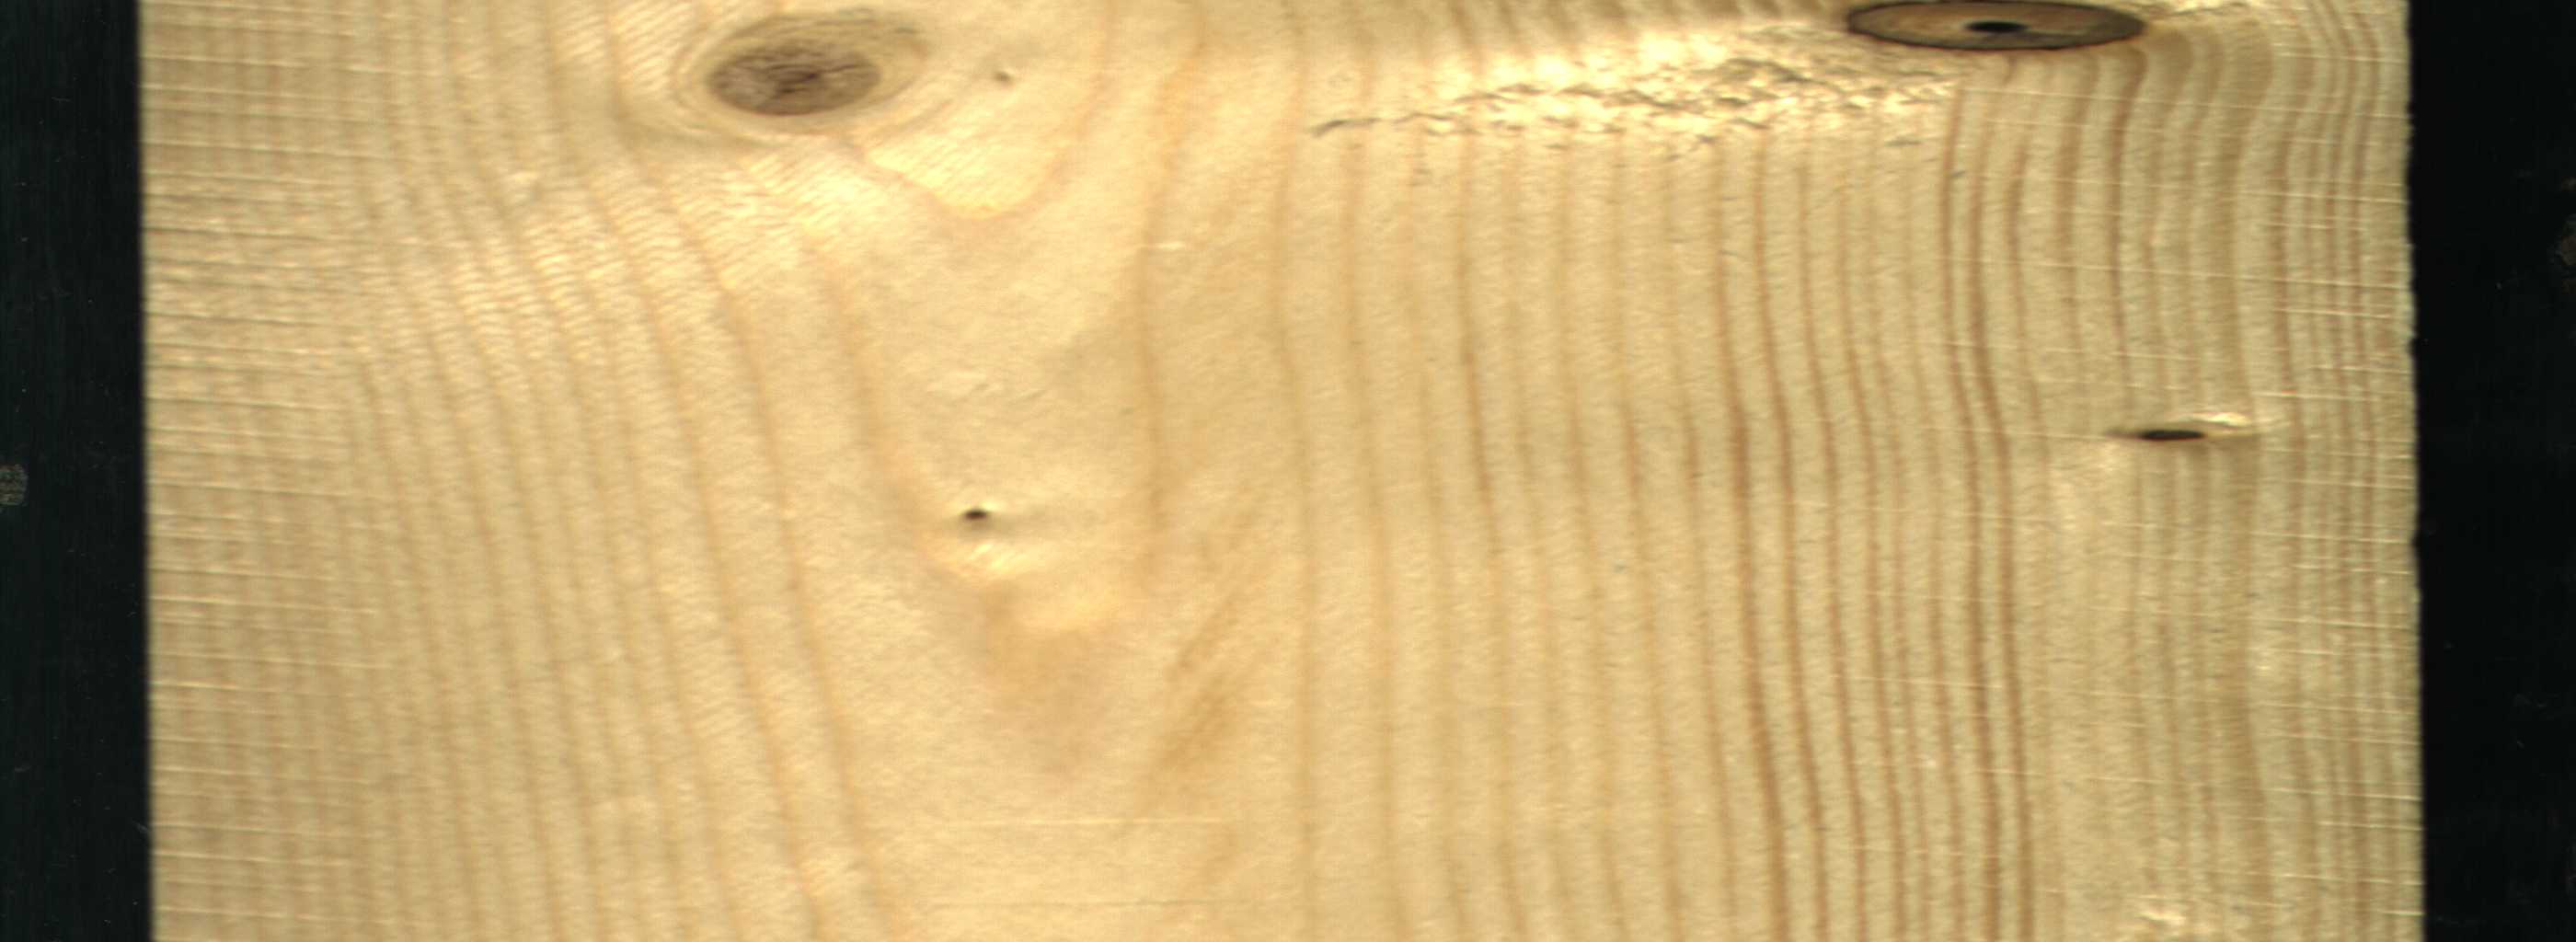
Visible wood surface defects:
Dead_Knot
Dead_Knot
Dead_Knot
Live_Knot